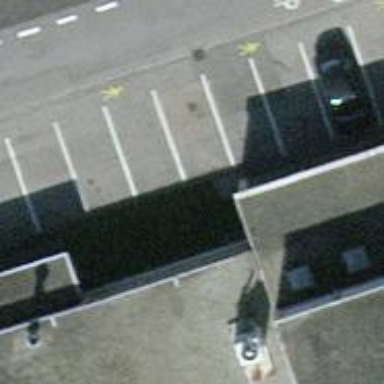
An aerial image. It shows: Parking area.